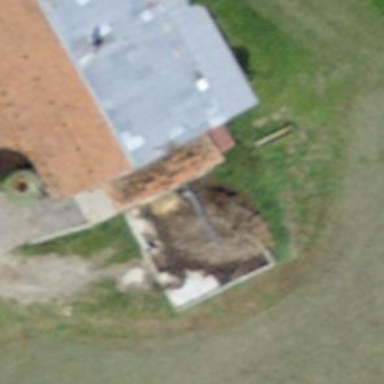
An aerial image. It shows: Rural barn.